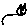
Label: cat